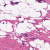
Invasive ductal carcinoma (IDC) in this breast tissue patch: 0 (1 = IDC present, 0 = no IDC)